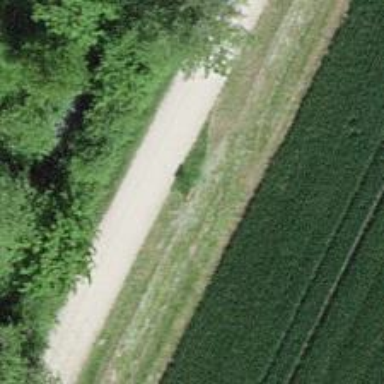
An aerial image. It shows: Pole supporting roof covering pipeline marker.